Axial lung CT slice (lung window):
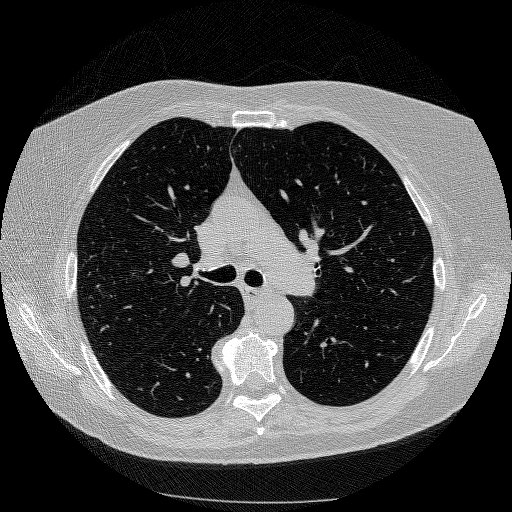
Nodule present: no